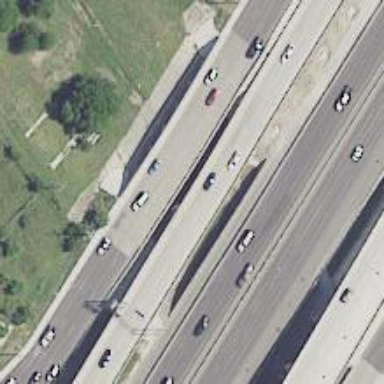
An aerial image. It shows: There is secondary road bridge with frontage road.